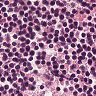
Metastatic tissue present: no